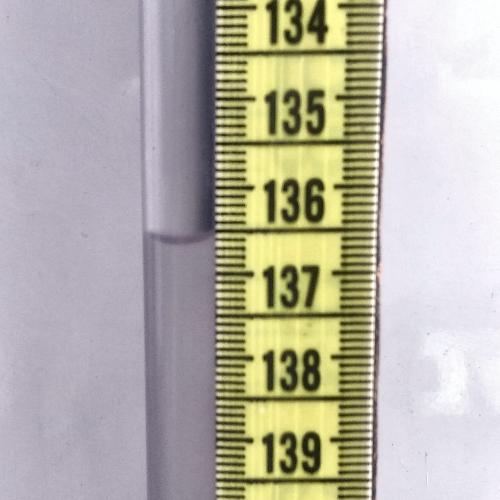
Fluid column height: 136.6 cm